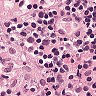
Metastatic tissue present: no